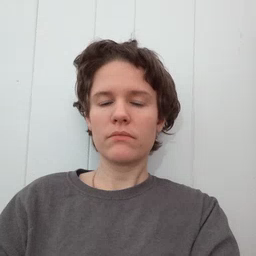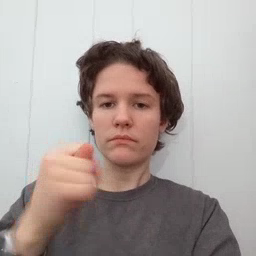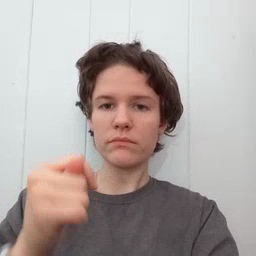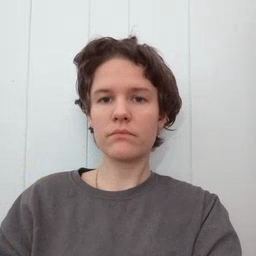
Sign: toy